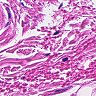
Metastatic tissue present: no